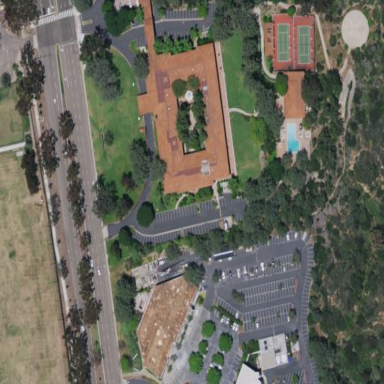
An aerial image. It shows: Office building.